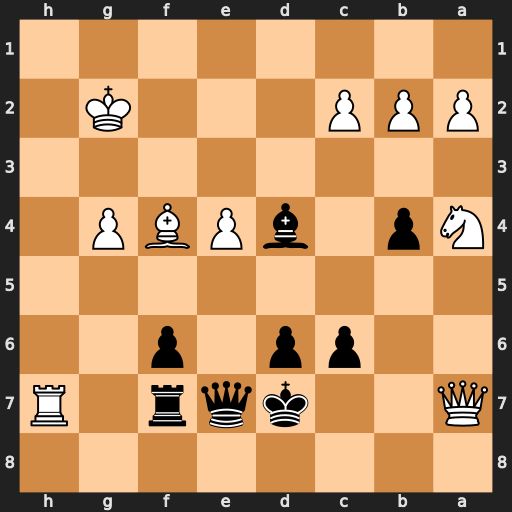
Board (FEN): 8/Q2kqr1R/2pp1p2/8/Np1bPBP1/8/PPP3K1/8
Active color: b
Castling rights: -
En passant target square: -
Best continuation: Bxa7 Rxf7 Qxf7